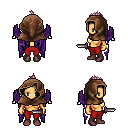
a pixel art fantasy rpg character, female body template, human, tanned skin, purple wings, red pants, white blonde mohawk hairstyle, cloth hood, bracelets, maroon shoes, dagger, four views (front, back, left, right), 2x2 character sprite sheet, small pixel art, hard edges, no anti-aliasing